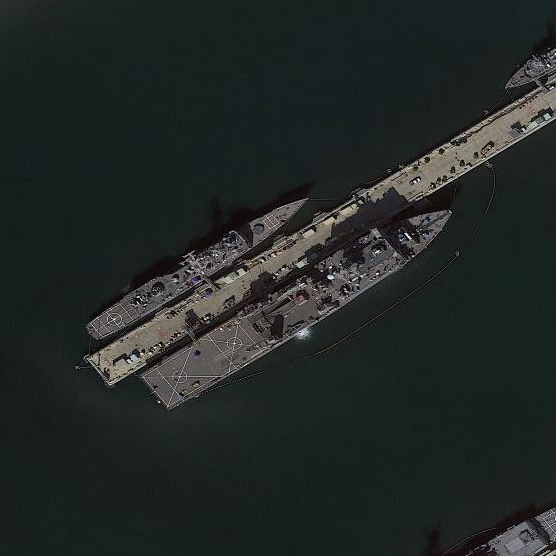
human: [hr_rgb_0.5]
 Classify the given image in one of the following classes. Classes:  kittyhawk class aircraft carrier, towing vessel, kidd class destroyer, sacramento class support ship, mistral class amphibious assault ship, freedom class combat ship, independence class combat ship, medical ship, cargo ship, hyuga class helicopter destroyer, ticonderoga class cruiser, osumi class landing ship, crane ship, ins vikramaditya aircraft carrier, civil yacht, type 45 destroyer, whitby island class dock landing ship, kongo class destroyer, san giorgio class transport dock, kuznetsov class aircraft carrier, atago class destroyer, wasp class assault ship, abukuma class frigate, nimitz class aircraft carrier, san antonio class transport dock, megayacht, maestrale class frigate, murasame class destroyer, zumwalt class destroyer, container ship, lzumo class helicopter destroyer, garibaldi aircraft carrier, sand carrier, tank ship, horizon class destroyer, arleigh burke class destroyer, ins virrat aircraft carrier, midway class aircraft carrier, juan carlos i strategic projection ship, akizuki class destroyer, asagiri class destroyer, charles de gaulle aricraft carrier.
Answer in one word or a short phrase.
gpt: Whitby Island class dock landing ship